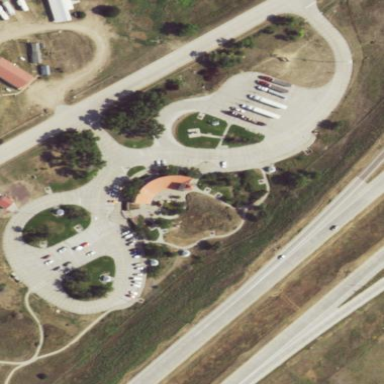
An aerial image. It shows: Rest area along the road.